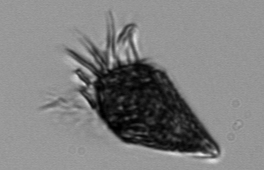
Label: Strombidium_wulffi